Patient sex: M
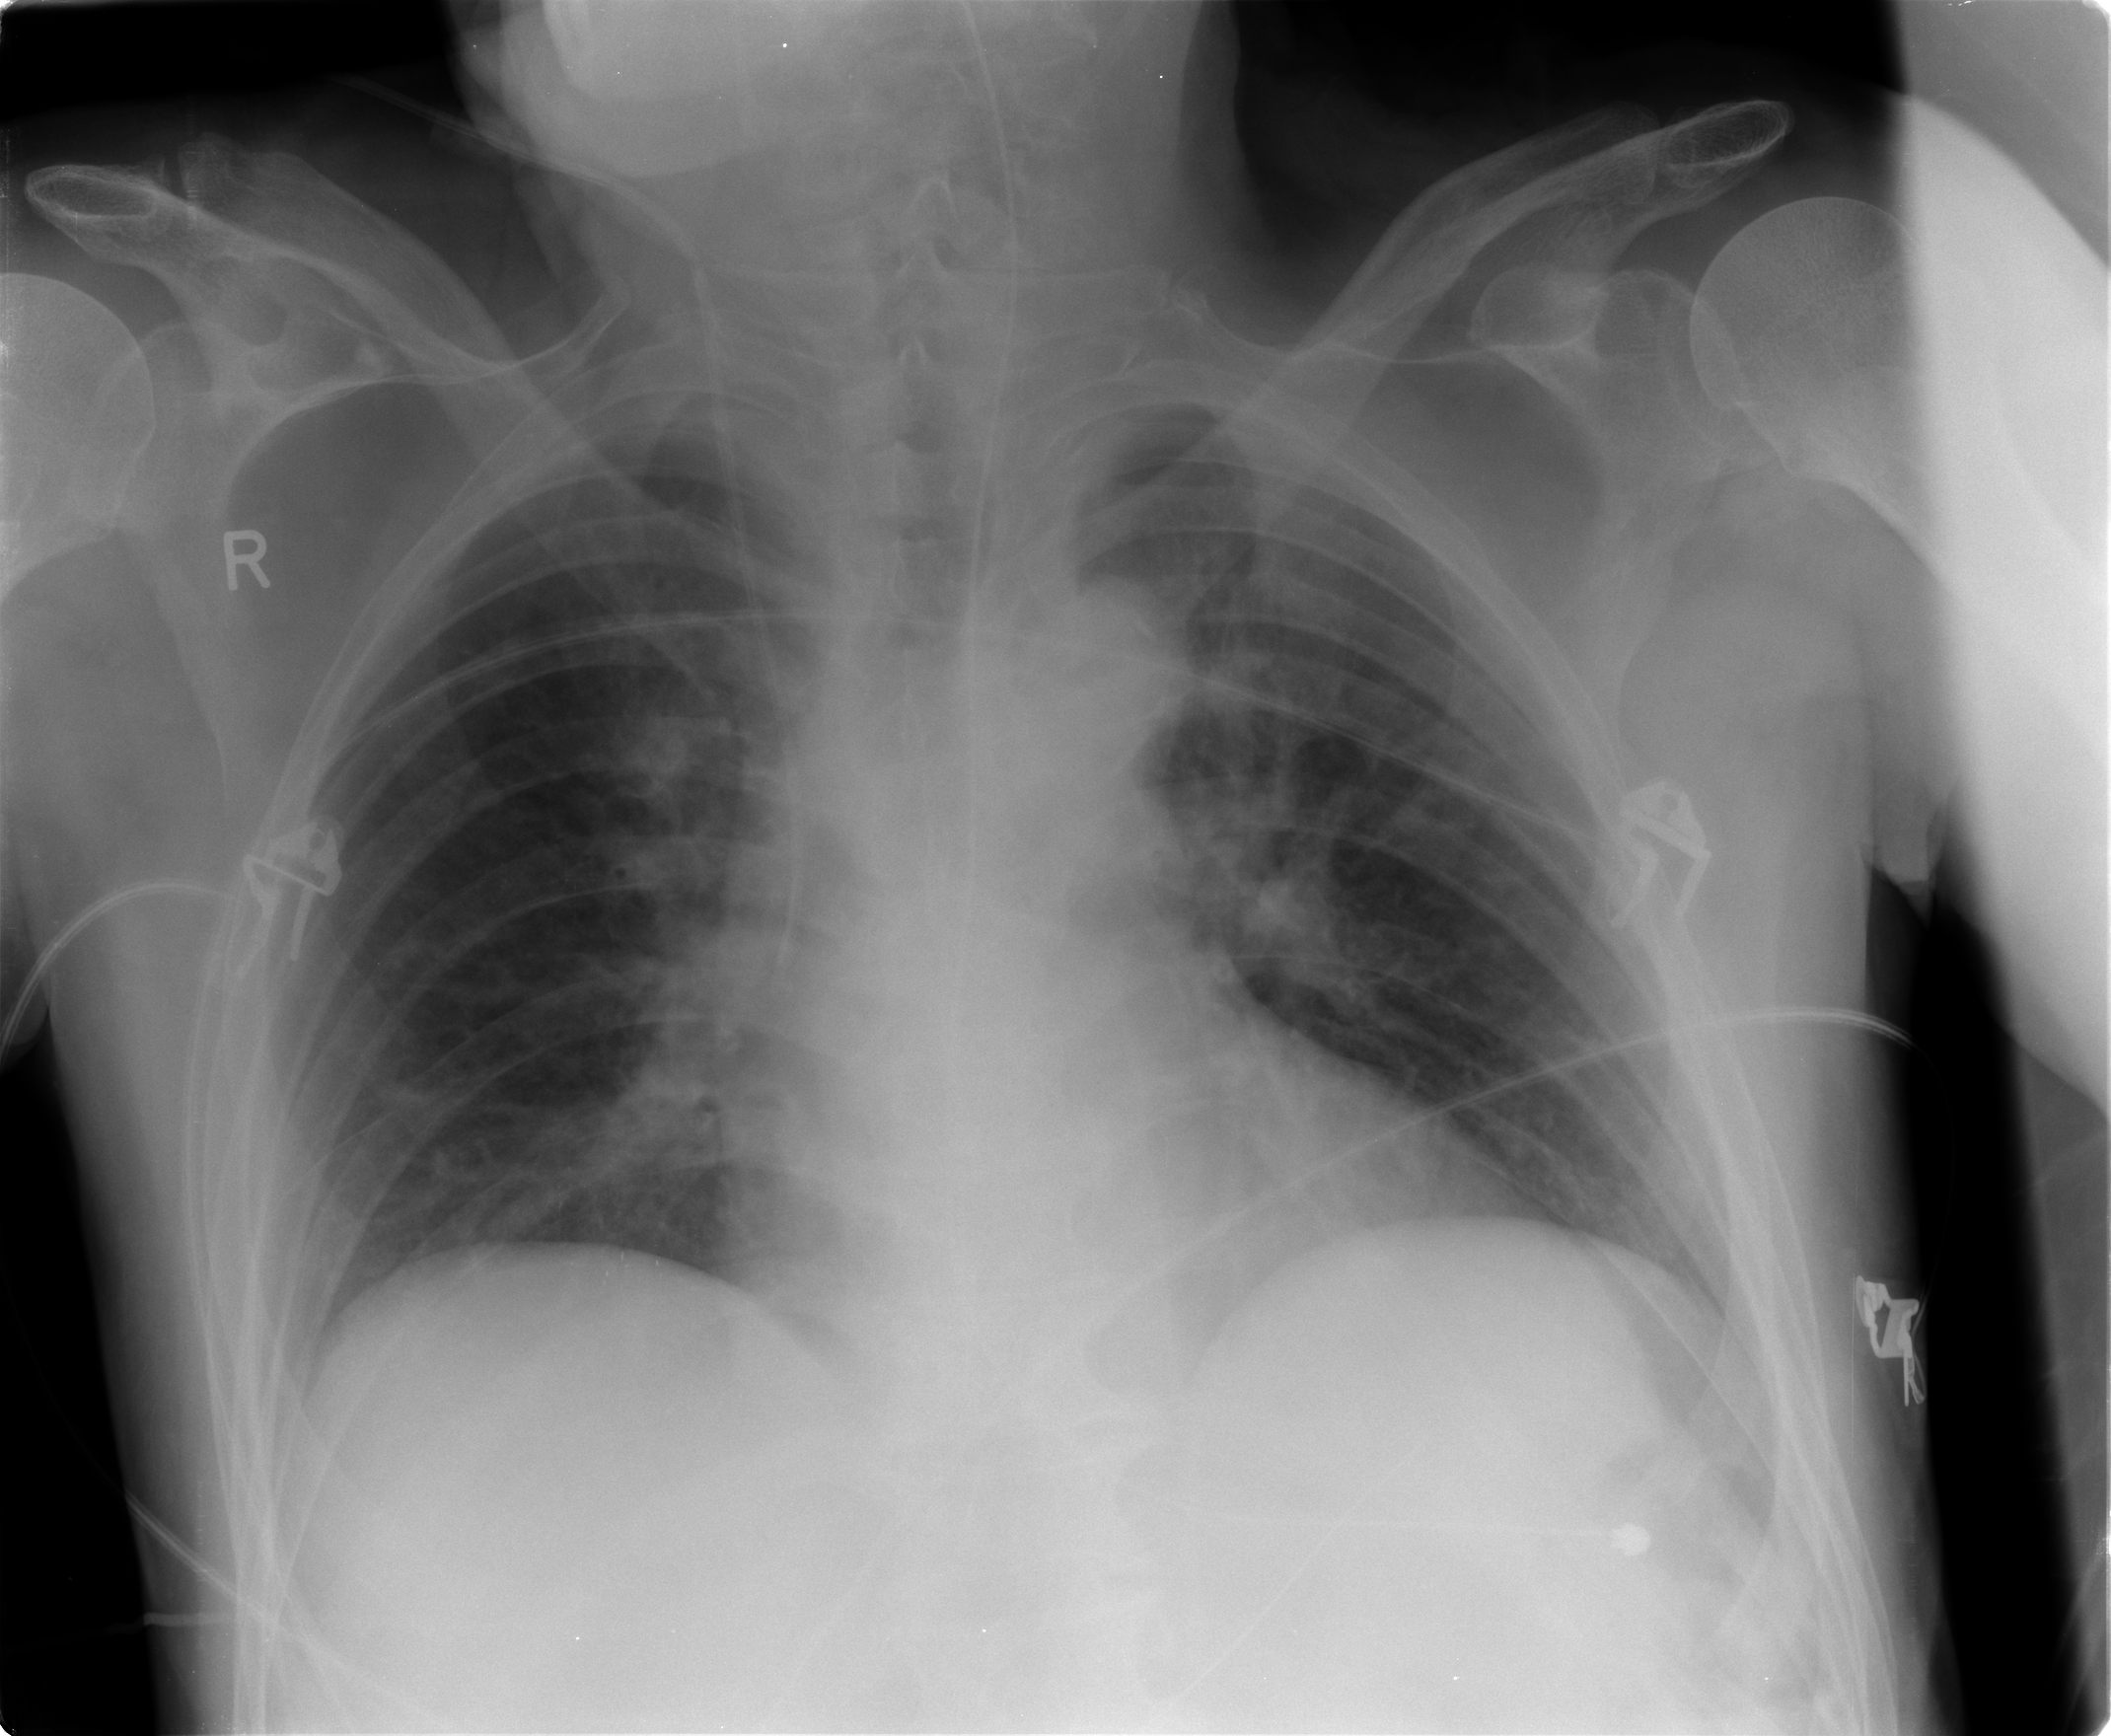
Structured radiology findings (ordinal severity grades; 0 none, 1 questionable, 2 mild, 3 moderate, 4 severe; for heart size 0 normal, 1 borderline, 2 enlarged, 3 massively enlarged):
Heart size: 0
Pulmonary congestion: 1
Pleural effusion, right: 1
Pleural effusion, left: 1
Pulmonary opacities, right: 0
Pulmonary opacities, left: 0
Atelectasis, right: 2
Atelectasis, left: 2